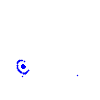
Particle: electron